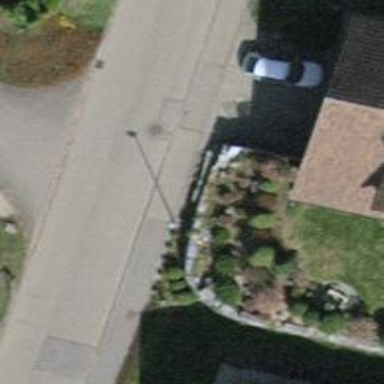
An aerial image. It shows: Kerb barrier.